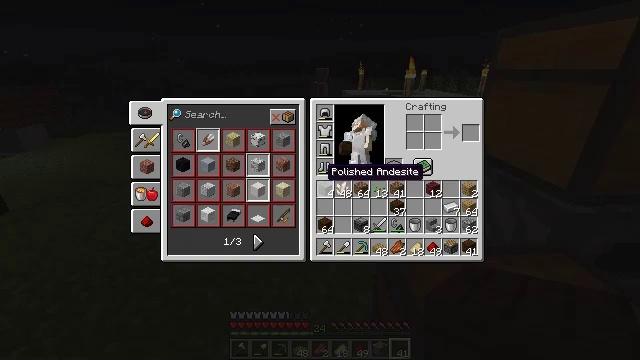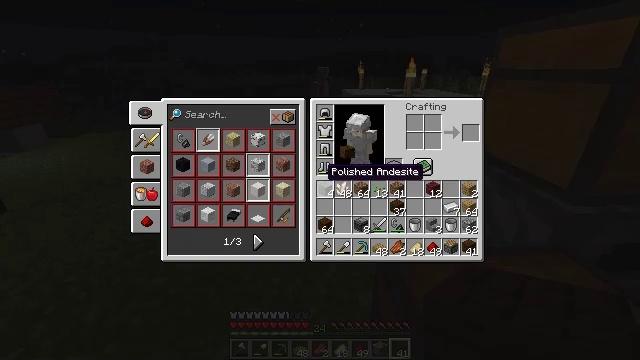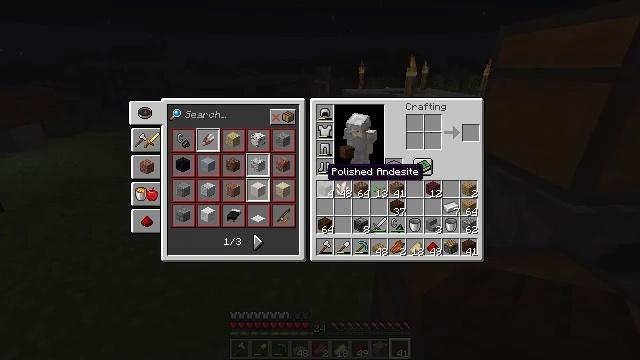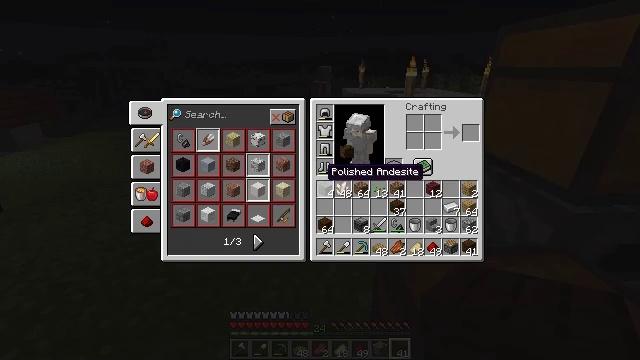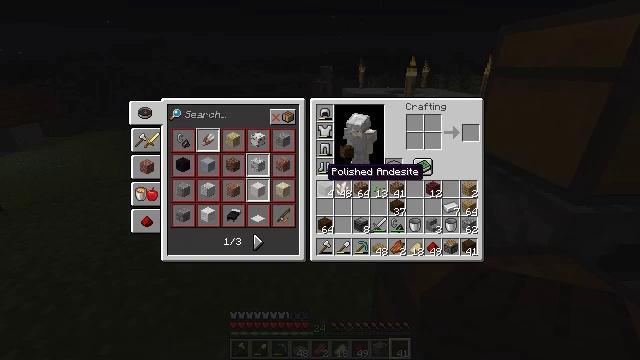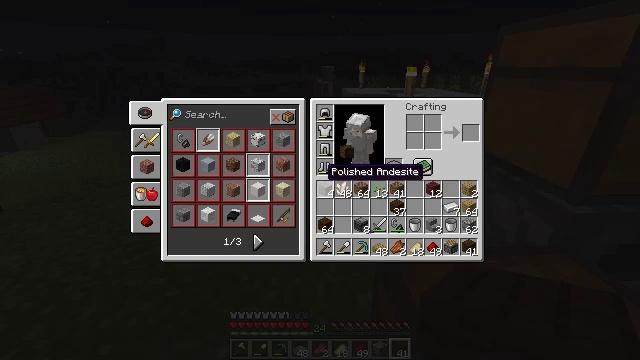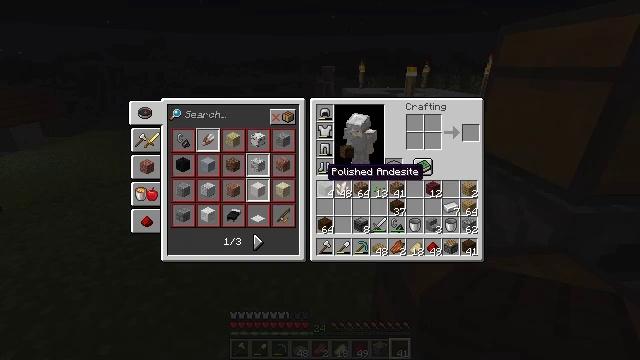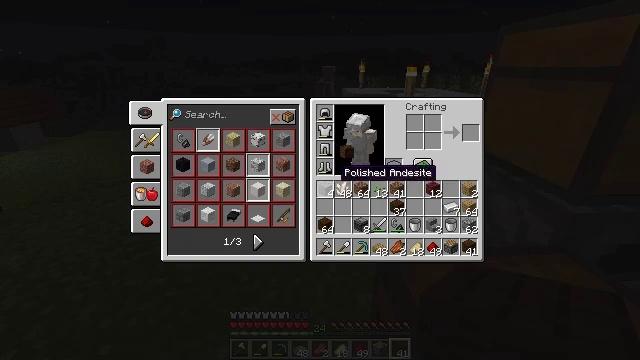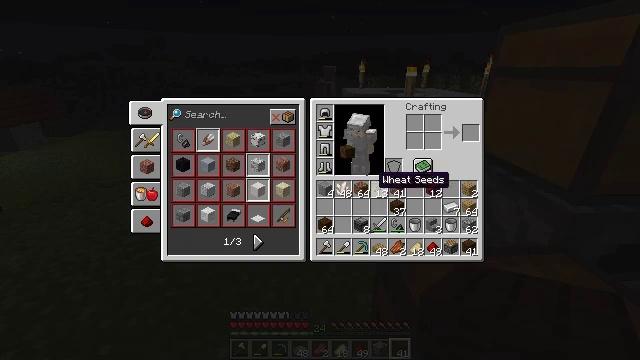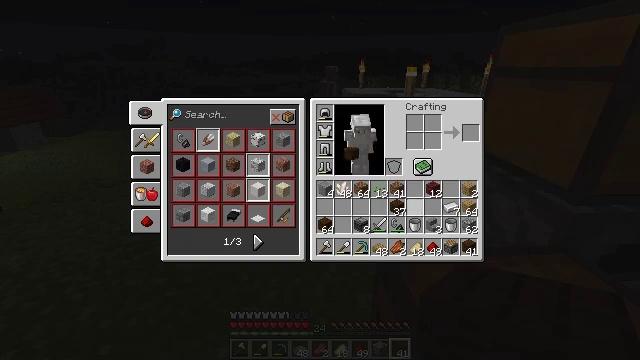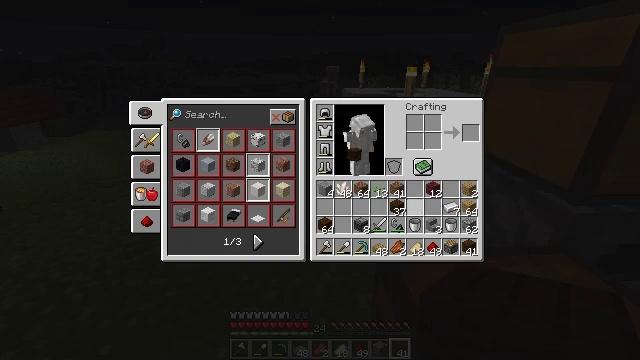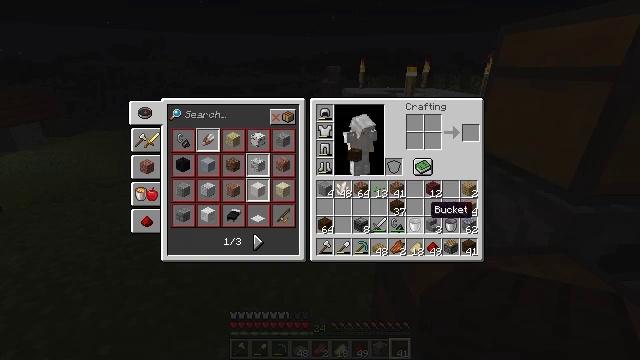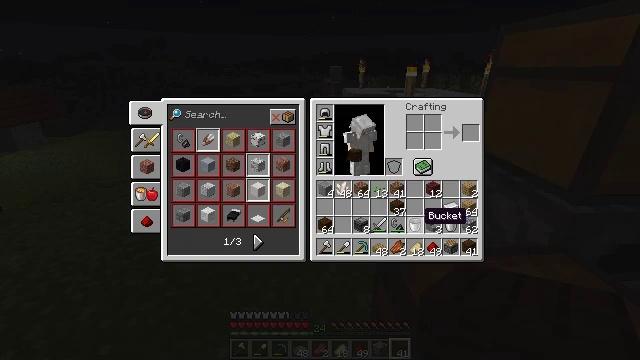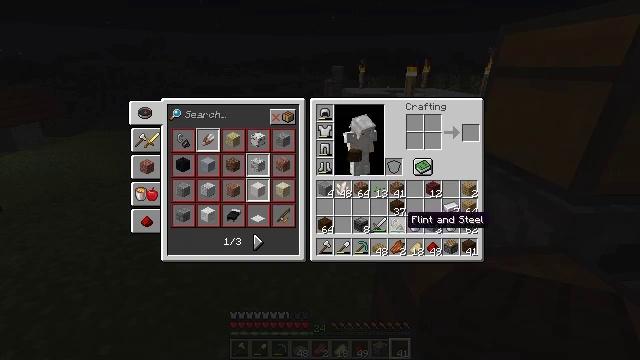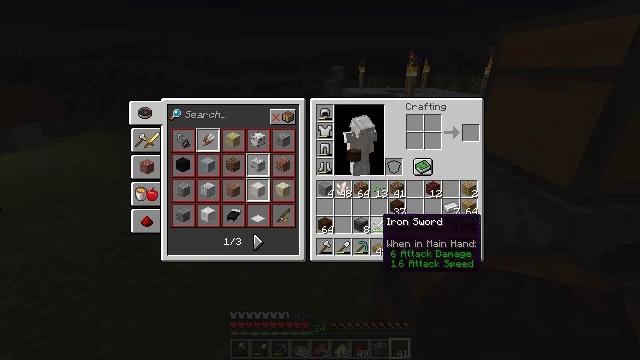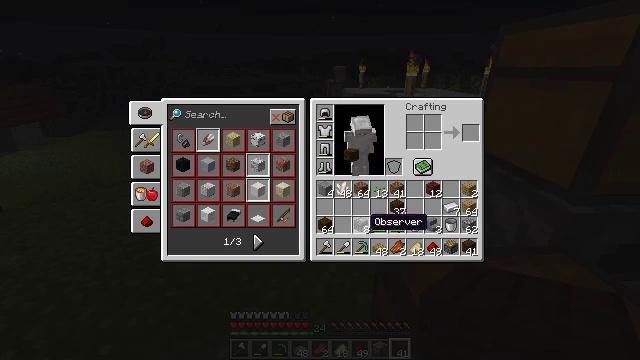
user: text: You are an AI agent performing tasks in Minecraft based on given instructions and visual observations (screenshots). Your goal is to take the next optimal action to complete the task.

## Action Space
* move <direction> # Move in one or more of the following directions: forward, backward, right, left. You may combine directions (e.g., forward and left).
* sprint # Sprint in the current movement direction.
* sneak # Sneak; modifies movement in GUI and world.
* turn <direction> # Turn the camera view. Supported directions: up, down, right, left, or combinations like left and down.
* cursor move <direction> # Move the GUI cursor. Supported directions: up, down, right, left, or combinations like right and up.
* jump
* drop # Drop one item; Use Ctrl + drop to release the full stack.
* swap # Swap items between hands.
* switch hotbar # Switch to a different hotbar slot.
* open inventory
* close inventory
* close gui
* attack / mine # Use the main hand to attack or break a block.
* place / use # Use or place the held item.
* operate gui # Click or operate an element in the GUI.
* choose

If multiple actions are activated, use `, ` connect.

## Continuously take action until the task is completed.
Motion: motion action
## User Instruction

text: Kill the slime.
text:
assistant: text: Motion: open inventory
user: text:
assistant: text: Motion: open inventory
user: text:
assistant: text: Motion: no_op
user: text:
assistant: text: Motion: no_op
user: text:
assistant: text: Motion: no_op
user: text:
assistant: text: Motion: no_op
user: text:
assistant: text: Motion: turn right
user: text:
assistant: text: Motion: turn right and down
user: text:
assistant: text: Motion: turn right and down
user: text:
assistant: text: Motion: turn right and down
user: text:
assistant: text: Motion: turn down
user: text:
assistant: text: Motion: no_op
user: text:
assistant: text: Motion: turn left
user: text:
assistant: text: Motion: turn left
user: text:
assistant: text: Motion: turn left
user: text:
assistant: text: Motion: no_op
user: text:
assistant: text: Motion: no_op
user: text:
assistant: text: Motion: no_op
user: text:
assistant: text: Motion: turn right
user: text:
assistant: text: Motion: no_op
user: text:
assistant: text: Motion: no_op
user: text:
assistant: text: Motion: no_op
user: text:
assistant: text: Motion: attack / mine
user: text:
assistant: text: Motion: attack / mine
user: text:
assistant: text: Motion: attack / mine
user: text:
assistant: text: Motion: no_op
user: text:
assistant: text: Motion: no_op
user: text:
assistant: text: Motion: no_op
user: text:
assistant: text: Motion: no_op
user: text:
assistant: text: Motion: attack / mine